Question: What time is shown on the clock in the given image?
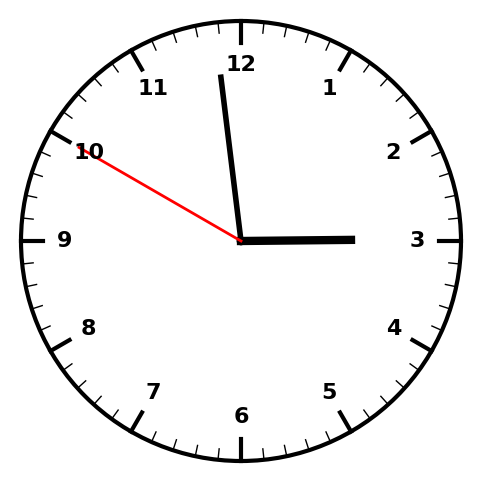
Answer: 02:58:50